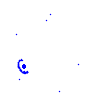
Particle: kaon